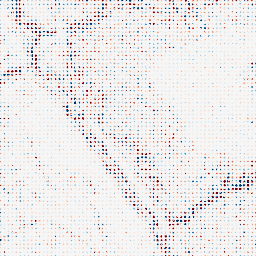
Category: wavelet
Decomposition family: wavelet_biorthogonal
Decomposition parameters: wavelet: bior3.5
level: 2
Upsampling method: sinc_blackman
Upsampling parameters: scale: 8
kernel_size: 4
Upsampling scale: 8